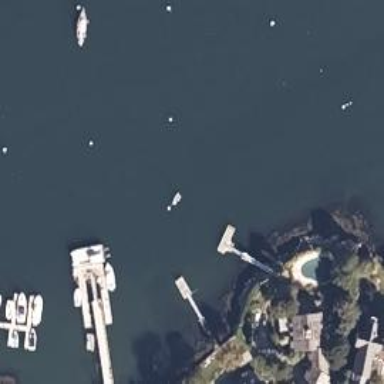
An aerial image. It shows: Man-made pier.